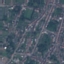
Label: Residential